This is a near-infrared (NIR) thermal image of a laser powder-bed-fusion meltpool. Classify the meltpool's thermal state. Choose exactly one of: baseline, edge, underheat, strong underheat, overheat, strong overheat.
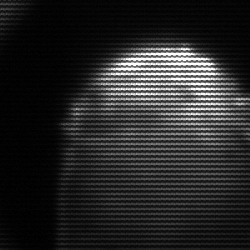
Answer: edge